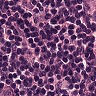
Metastatic tissue present: yes